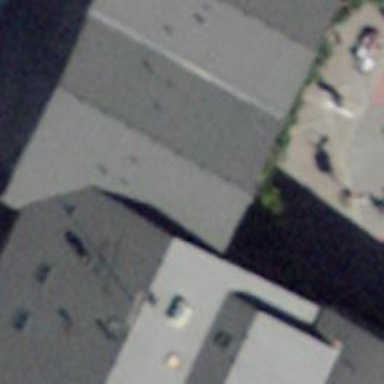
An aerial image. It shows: Police building.